Field crop: maize
Growth stage: 2
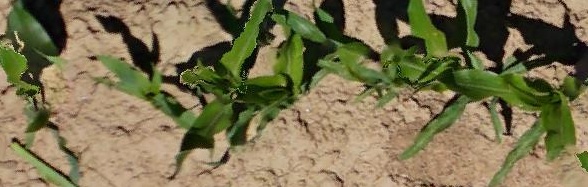
Species: maize